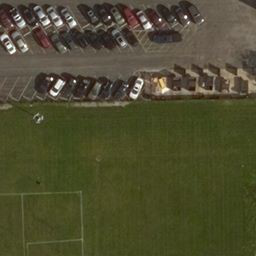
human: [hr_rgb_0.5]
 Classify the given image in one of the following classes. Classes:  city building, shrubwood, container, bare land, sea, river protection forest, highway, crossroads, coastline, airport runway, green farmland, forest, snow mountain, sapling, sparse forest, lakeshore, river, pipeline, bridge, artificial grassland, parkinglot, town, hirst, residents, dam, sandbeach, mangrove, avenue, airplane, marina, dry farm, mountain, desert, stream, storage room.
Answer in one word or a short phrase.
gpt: artificial grassland